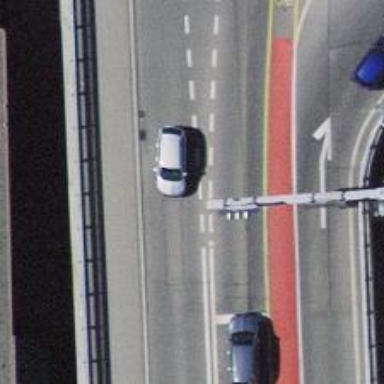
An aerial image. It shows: Secondary road with asphalt surface. There's cycle track on the left side of the road.